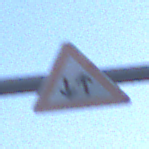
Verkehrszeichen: Gegenverkehr
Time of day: Dawn
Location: Outdoor (Urban)
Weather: Clear
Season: NotSpecified
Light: Natural